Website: walmart
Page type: customer-info-address
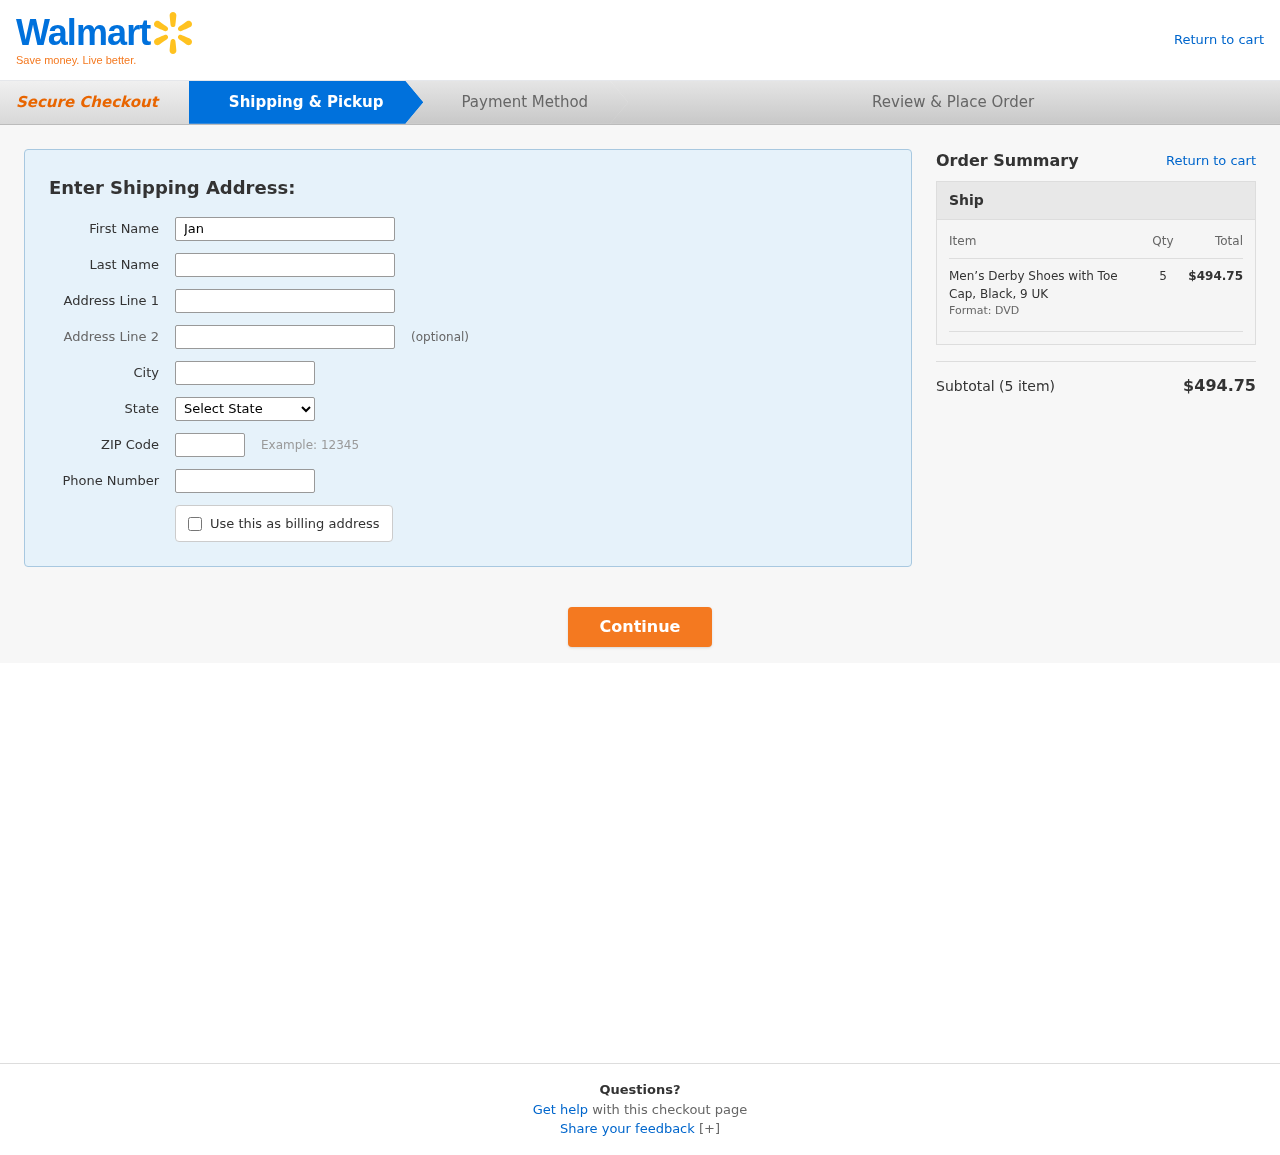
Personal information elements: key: PII_CITY
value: Blackside
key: PII_FIRSTNAME
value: Janice
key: PII_LASTNAME
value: Hays
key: PII_PHONE
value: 9039363237
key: PII_POSTCODE
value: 41306
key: PII_STATE
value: Connecticut
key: PII_STREET
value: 44010 Jason Cliffs
Product elements: key: PRODUCT1_NAME
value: Men’s Derby Shoes with Toe Cap, Black, 9 UK
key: PRODUCT1_QUANTITY
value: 5
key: PRODUCT1_LINE_TOTAL
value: $494.75
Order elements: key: ORDER_NUM_ITEMS
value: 5
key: ORDER_SUBTOTAL
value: $494.75